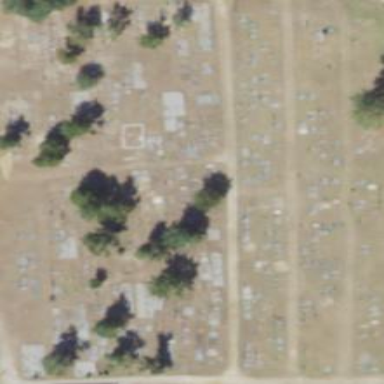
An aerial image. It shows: Cemetery.